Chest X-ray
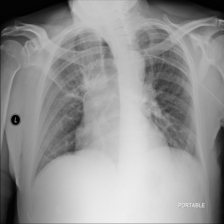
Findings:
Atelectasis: positive
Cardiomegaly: negative
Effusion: negative
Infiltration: positive
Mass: negative
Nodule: negative
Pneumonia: negative
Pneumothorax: negative
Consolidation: negative
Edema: negative
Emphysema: negative
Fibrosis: negative
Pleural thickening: negative
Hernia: negative